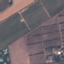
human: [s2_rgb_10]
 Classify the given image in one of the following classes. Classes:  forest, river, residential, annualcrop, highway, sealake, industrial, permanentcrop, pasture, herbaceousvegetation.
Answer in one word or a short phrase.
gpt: PermanentCrop